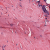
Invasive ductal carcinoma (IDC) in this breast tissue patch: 1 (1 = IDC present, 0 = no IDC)